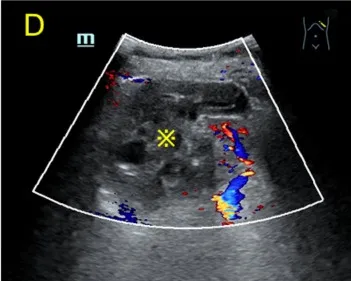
Two-dimensional Color Doppler images of the lesion in the right lower abdomen and spleen obtained by transabdominal ultrasound. (C) Transabdominal ultrasound of the spleen showing a mixed cystic and solid mass ( ) in the left hypochondrium, with irregular dark liquefied areas septate (left-right diameter of the mass: 7.52 cm).
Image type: radiology (ultrasound)